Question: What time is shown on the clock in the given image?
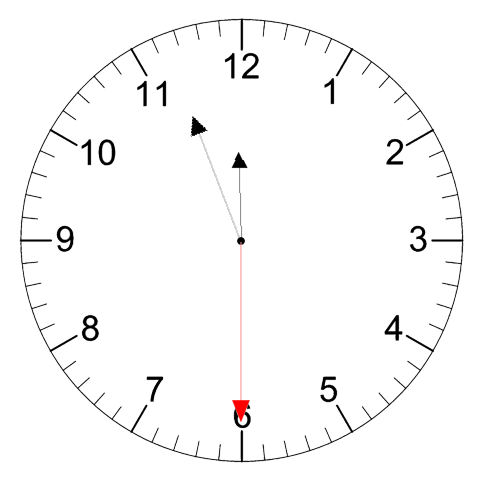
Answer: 11:56:30